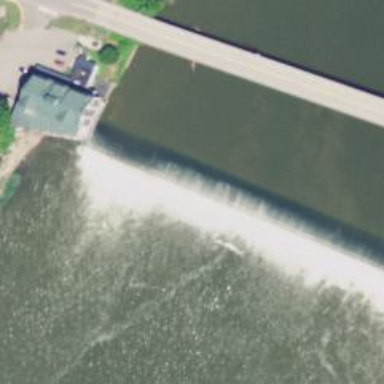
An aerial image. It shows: Weir in waterway.